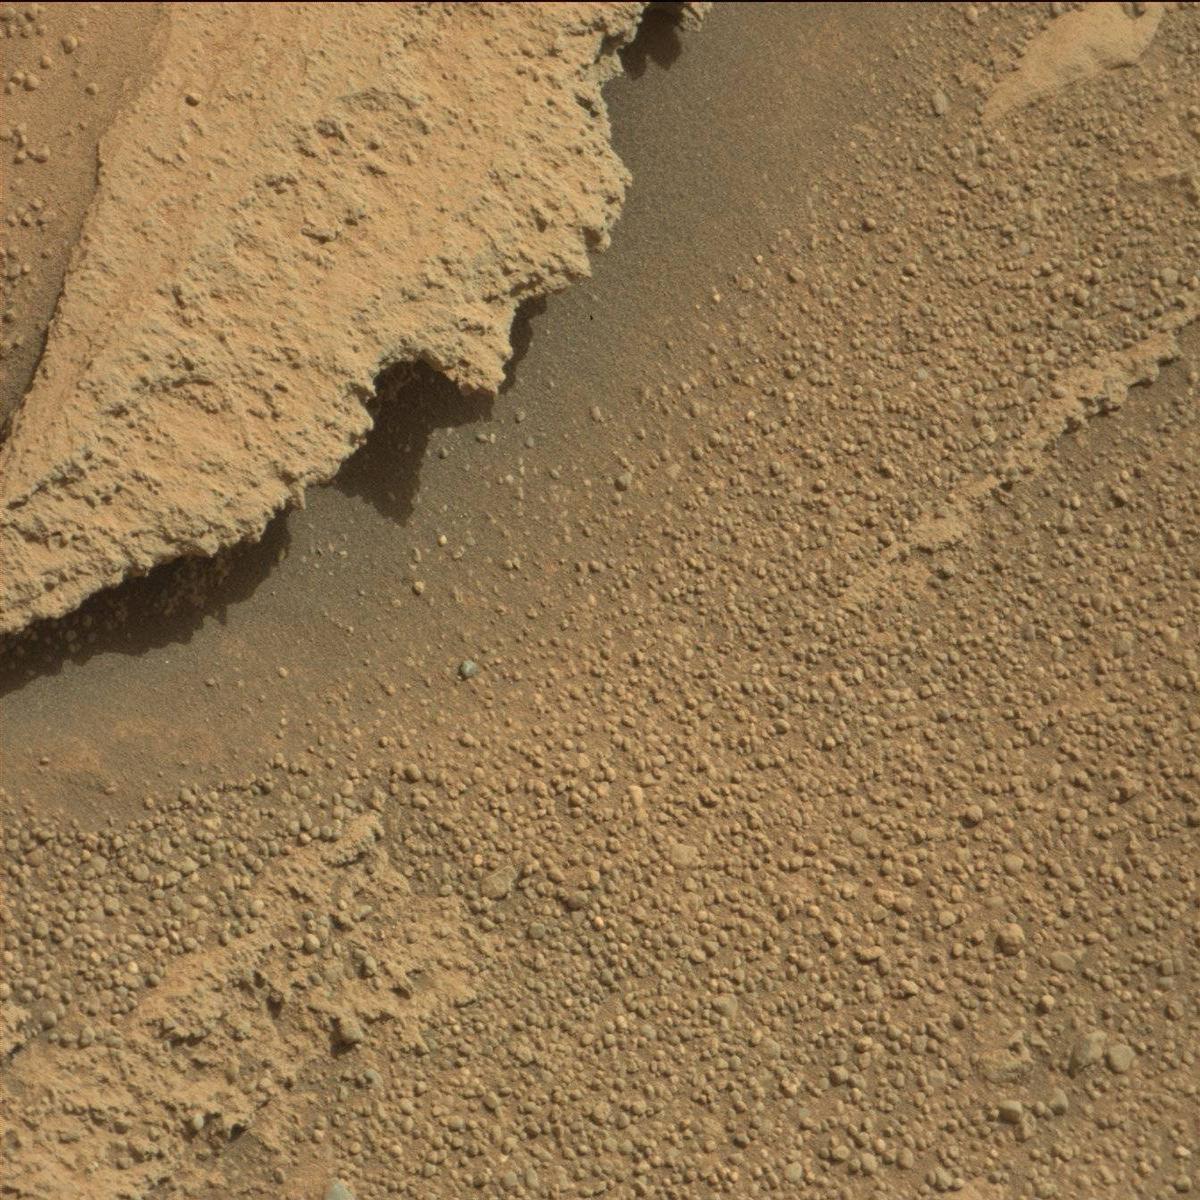
Terrain classes present: Bedrock, Rock, Sand / Soil